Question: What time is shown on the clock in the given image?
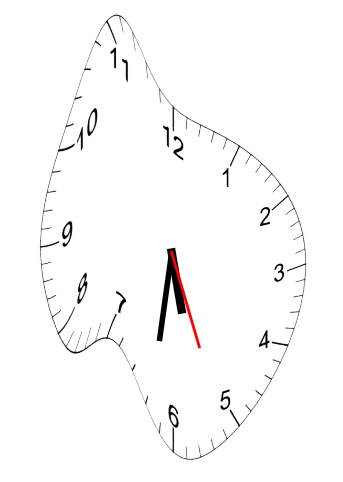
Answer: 05:31:26